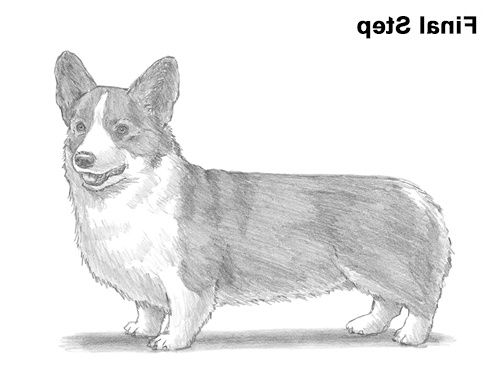
Label: Pembroke, Pembroke Welsh corgi